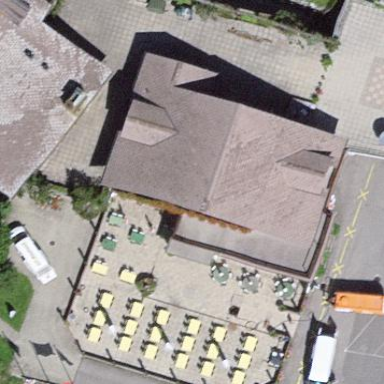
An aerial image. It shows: Outdoor seating area for leisure.